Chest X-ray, AP view. Patient: 47 years old, sex M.
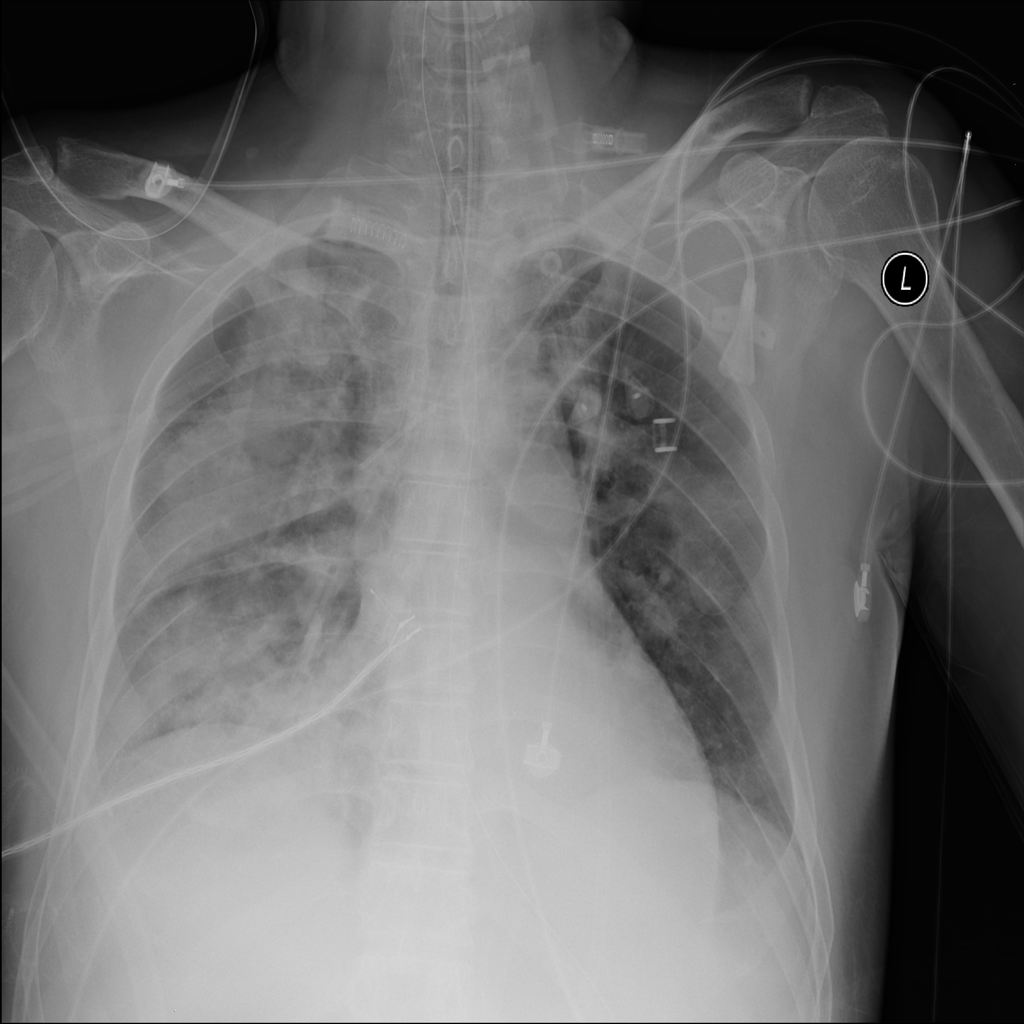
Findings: Nodule